Field crop: maize
Growth stage: 2
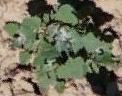
Species: chenopodium